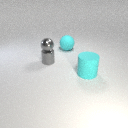
small gray metal cylinder in front of large cyan rubber sphere